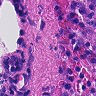
Metastatic tissue present: no